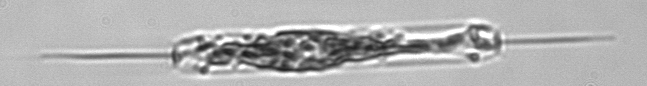
Label: Ditylum_brightwellii